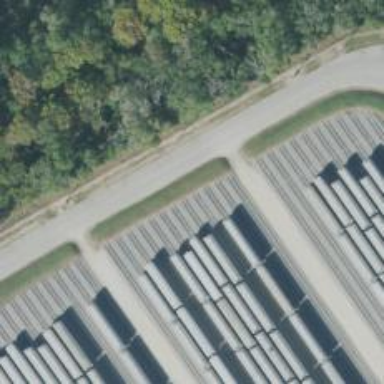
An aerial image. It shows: Railway yard in service.